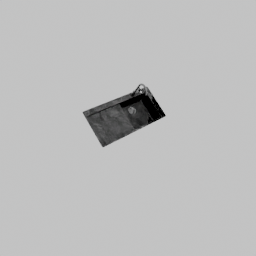
Label: appliances